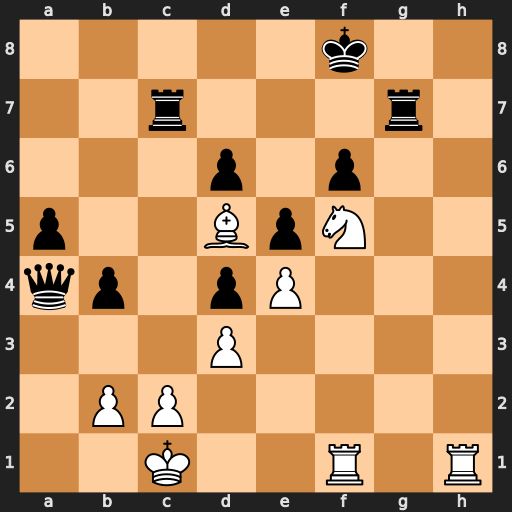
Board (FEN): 5k2/2r3r1/3p1p2/p2BpN2/qp1pP3/3P4/1PP5/2K2R1R
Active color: w
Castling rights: -
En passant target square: -
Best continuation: Rh8+ Rg8 Rxg8#